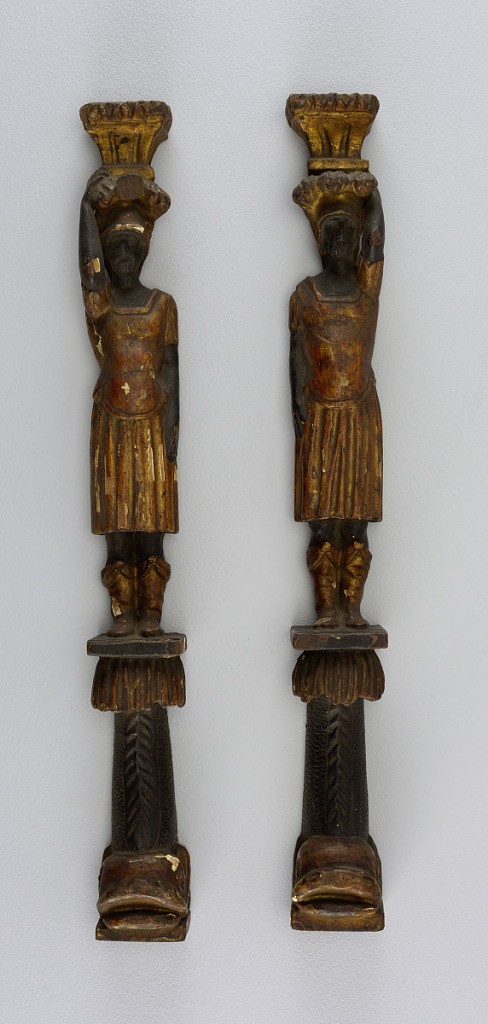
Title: Ornament
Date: late 18th–early 19th century
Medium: wood, carved, gilded, painted
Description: Two mounts from a piece of furniture, in the form of Atlantids standing upon dolphins. Finished on only three sides.